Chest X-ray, PA view. Patient: 55 years old, sex F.
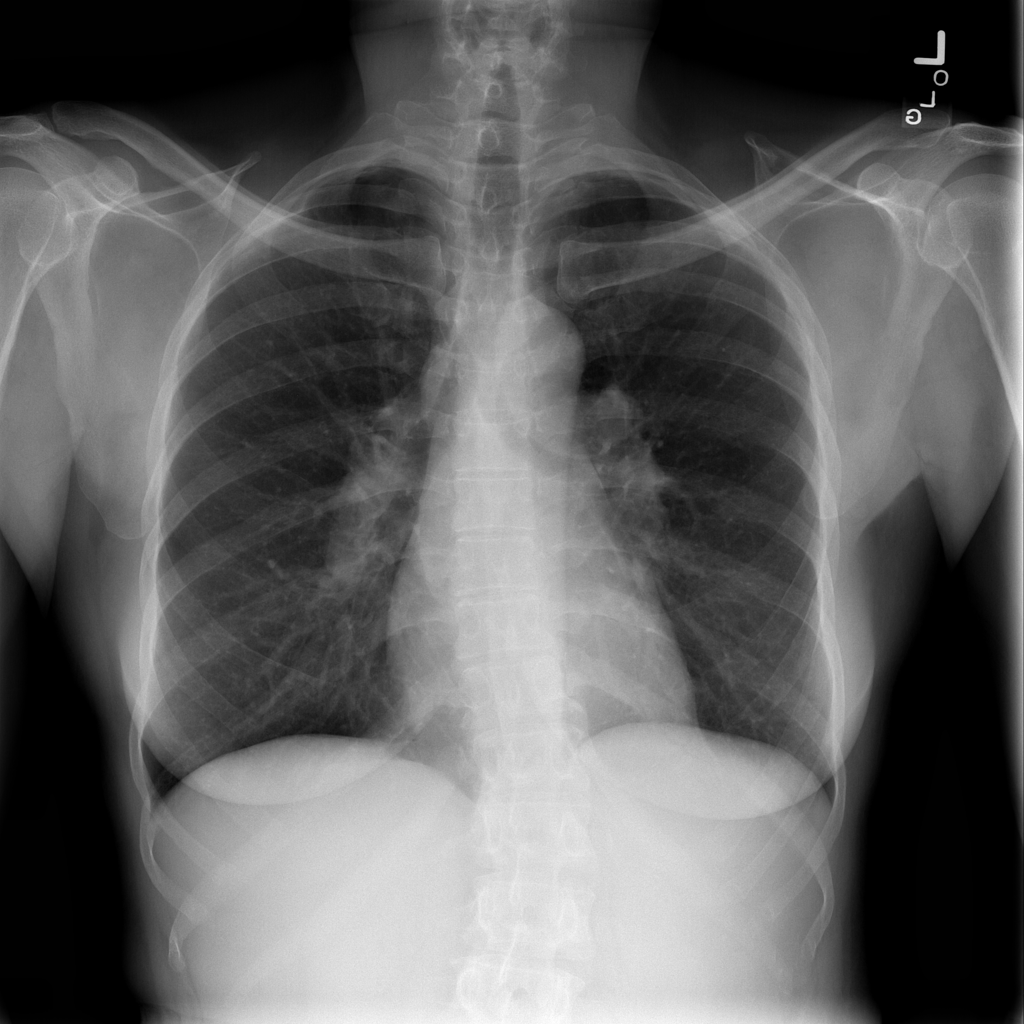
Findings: No Finding